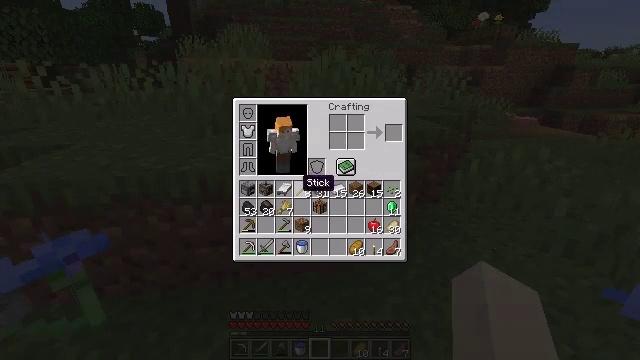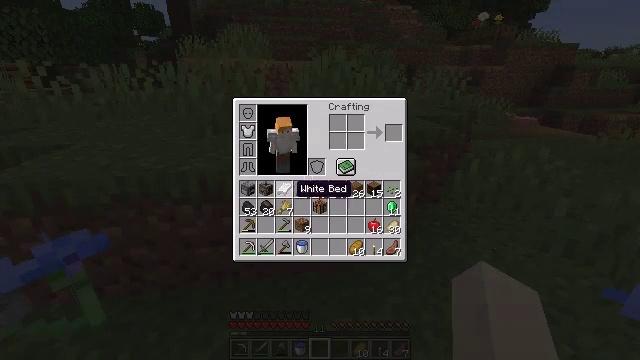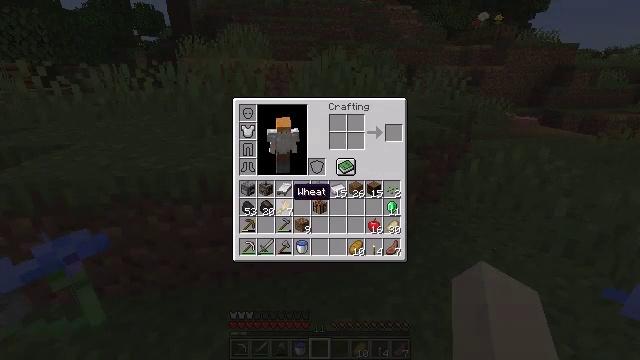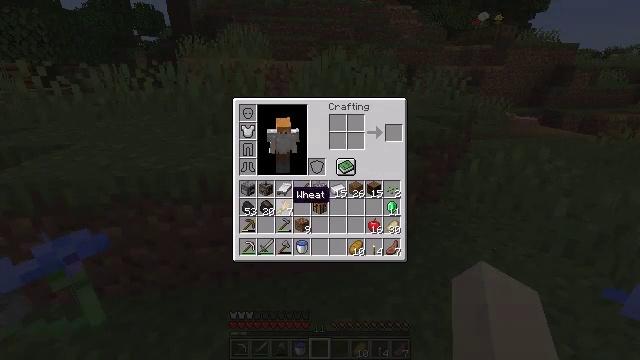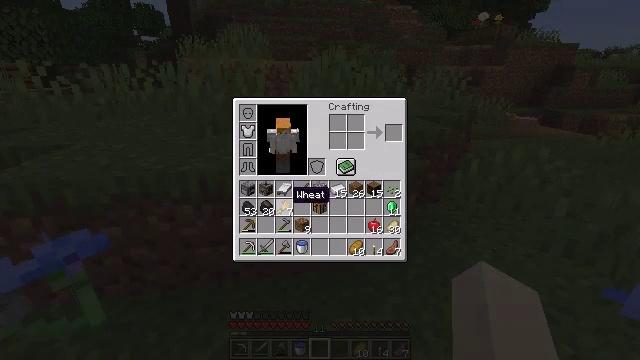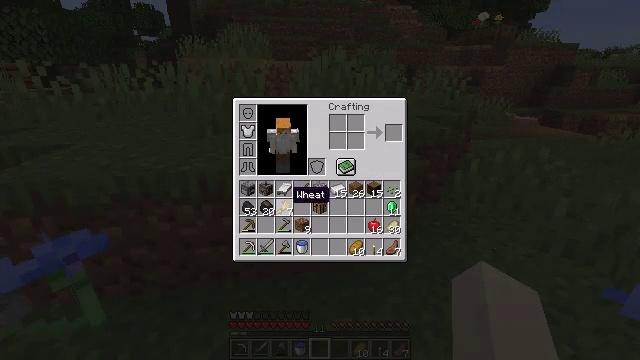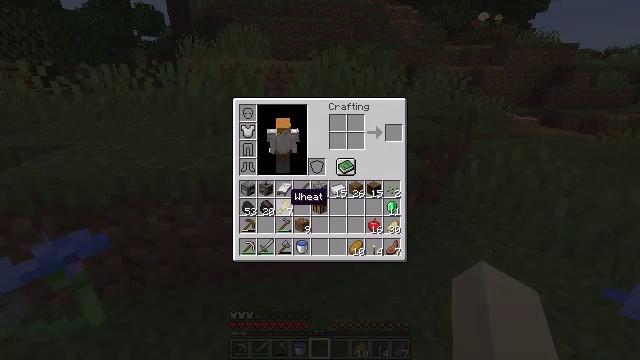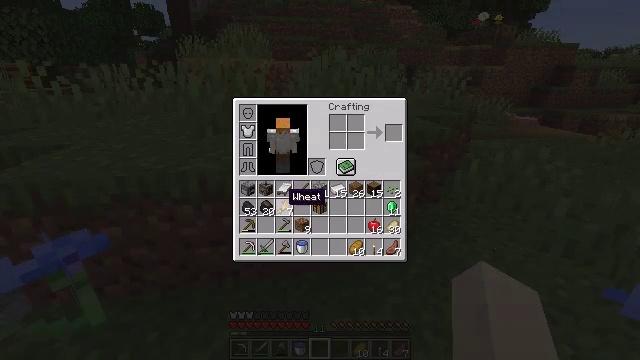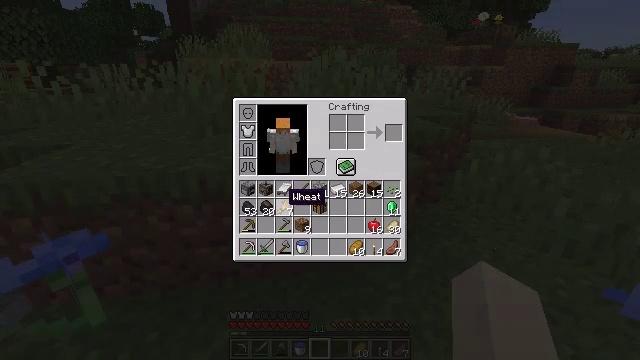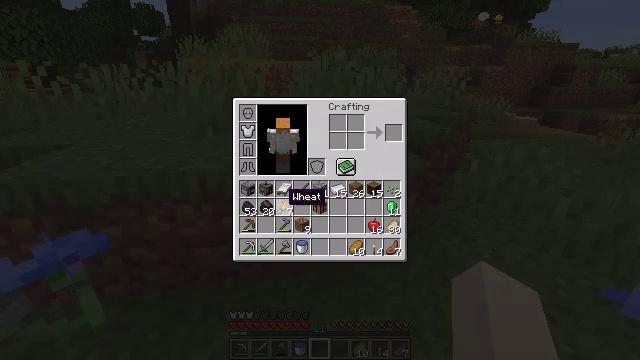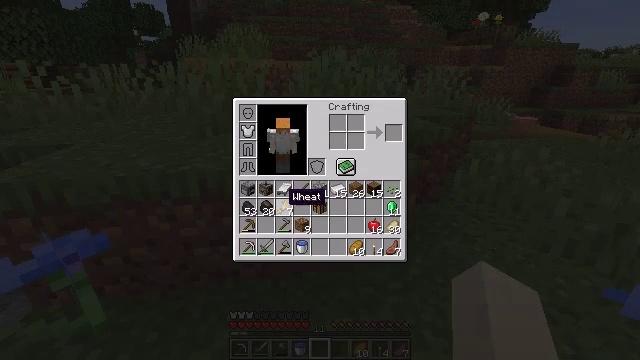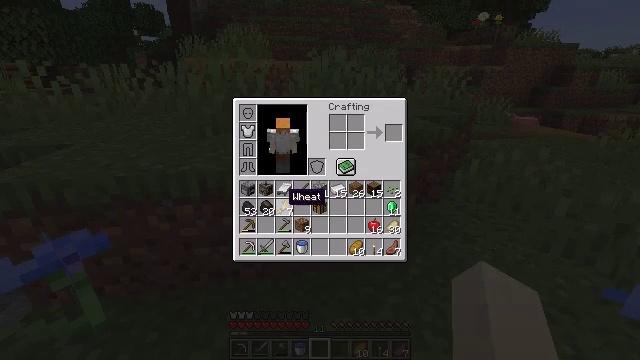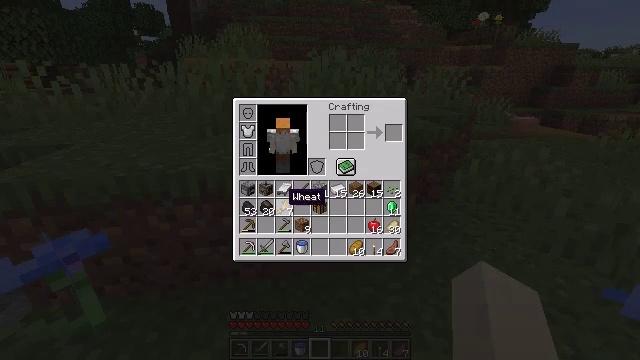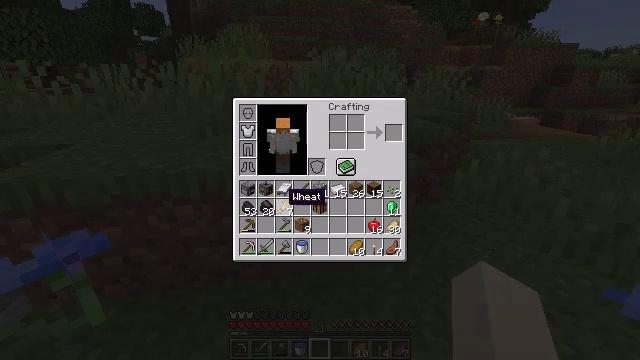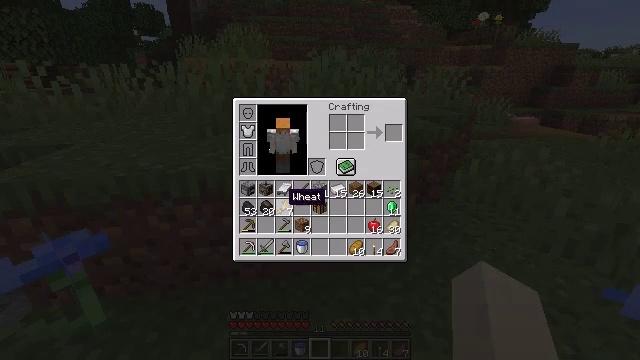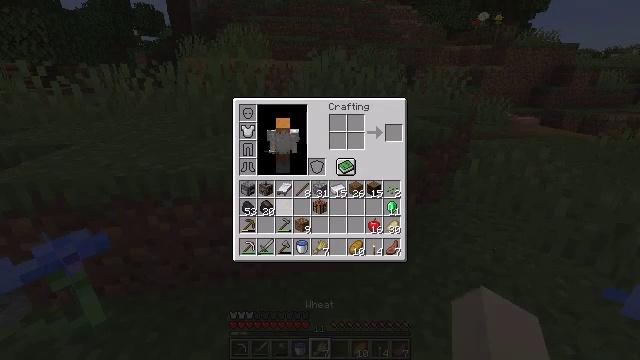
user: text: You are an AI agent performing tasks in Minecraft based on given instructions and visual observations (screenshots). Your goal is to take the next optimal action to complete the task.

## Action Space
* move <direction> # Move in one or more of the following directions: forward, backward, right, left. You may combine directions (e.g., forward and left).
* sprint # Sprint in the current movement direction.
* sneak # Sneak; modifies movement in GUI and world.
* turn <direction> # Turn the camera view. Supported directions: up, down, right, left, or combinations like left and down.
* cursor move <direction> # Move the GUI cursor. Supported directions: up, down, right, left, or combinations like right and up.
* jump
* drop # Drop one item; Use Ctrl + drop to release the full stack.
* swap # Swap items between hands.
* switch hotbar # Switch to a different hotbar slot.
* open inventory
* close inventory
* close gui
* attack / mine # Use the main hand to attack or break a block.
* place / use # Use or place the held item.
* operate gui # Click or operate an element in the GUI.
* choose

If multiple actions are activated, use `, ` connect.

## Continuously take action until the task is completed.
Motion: motion action
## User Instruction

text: Remove wheat seeds from the inventory.
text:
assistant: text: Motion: sneak
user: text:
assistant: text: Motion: sneak
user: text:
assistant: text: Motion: sneak
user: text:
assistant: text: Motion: sneak
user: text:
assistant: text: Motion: sneak
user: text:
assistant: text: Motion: sneak
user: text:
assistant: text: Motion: sneak
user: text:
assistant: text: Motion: sneak
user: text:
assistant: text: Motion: sneak
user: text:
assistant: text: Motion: sneak
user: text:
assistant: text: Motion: sneak
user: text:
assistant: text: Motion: sneak
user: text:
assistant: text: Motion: sneak
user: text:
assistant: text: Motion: sneak
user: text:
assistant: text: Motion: sneak, operate gui
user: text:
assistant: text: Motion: sneak, operate gui
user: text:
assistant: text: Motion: sneak
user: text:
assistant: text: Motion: sneak
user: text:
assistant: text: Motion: sneak
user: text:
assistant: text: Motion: sneak
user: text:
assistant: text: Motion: sneak
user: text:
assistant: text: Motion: sneak
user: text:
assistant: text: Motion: no_op
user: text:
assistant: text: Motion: no_op
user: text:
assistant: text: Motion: no_op
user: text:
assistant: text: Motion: cursor move down
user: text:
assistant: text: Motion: cursor move down
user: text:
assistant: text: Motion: no_op
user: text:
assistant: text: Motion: no_op
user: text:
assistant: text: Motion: sneak, cursor move right